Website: walmart
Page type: customer-info-address
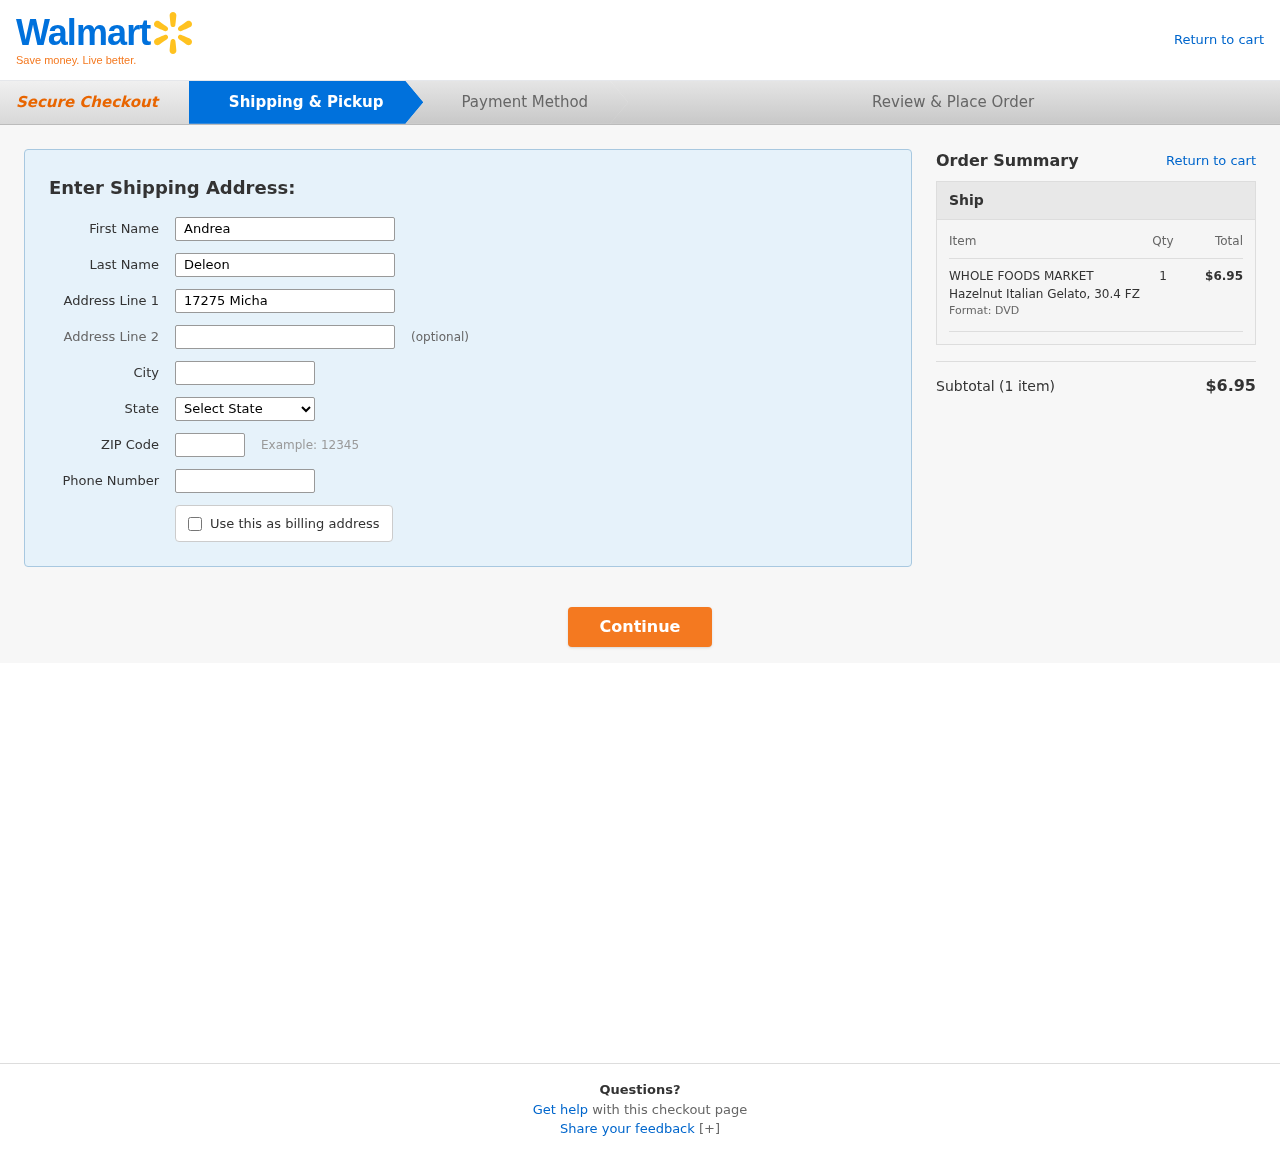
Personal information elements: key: PII_CITY
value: Crystalview
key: PII_FIRSTNAME
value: Andrea
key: PII_LASTNAME
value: Deleon
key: PII_PHONE
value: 9868479703
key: PII_POSTCODE
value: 99832
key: PII_STATE
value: Georgia
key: PII_STREET
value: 17275 Michael Gardens Apt. 926
Product elements: key: PRODUCT1_NAME
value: WHOLE FOODS MARKET Hazelnut Italian Gelato, 30.4 FZ
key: PRODUCT1_QUANTITY
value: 1
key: PRODUCT1_LINE_TOTAL
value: $6.95
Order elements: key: ORDER_NUM_ITEMS
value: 1
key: ORDER_SUBTOTAL
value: $6.95